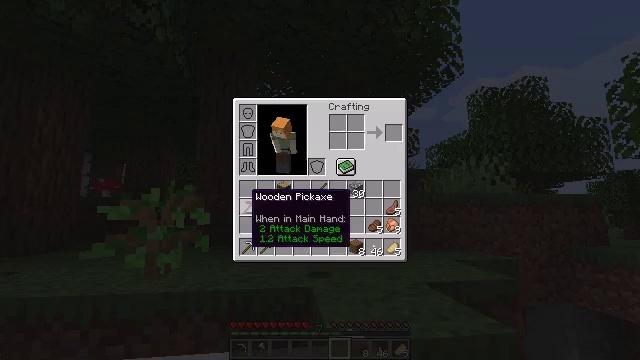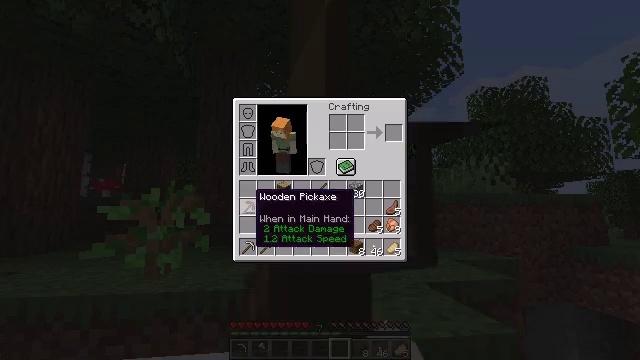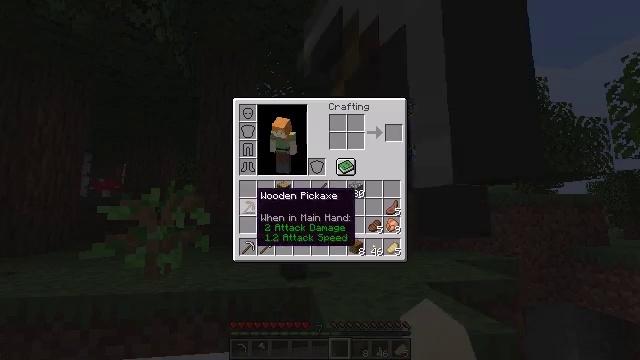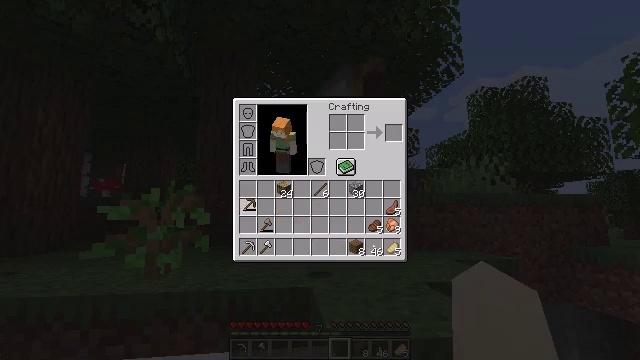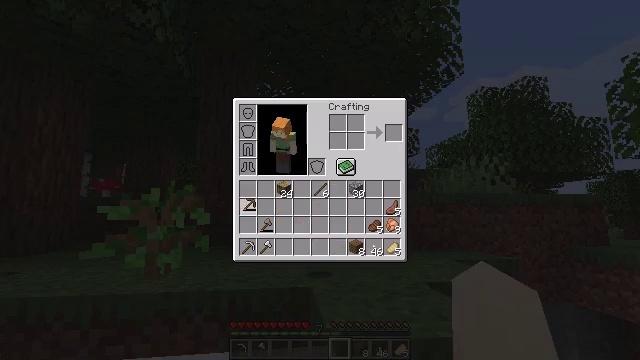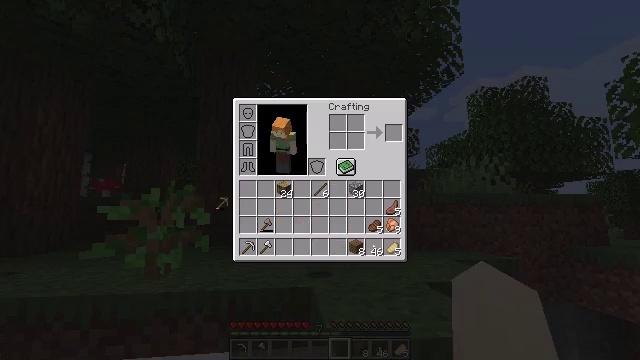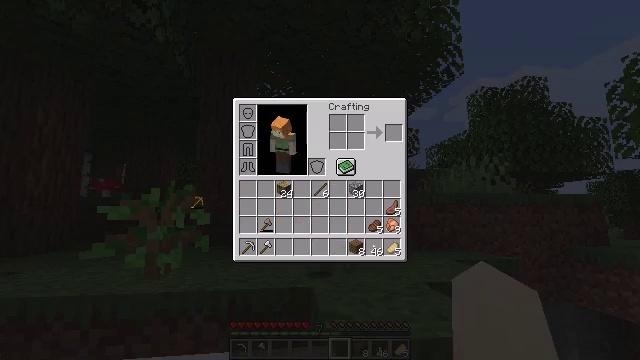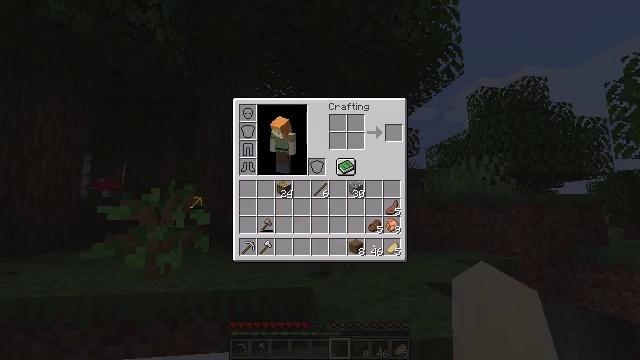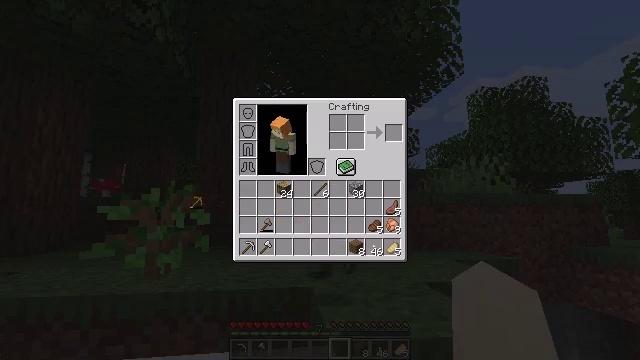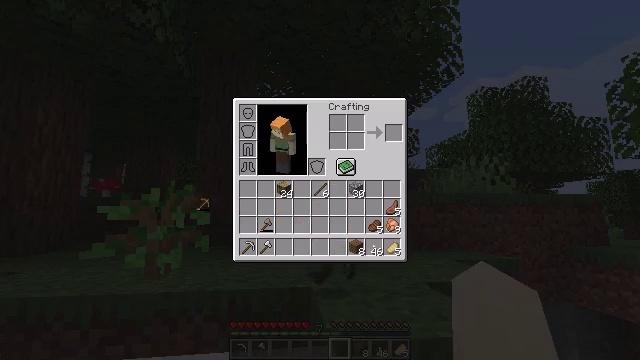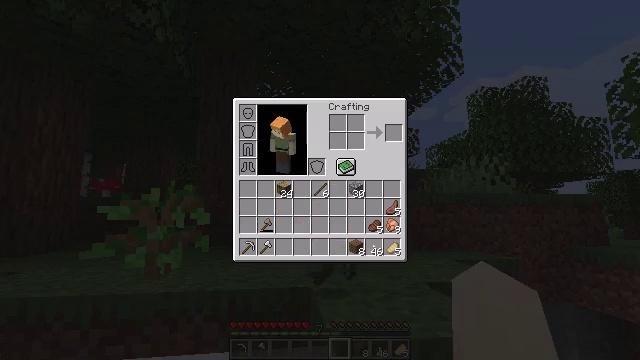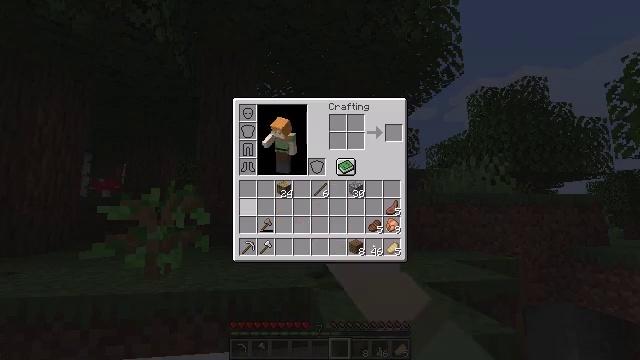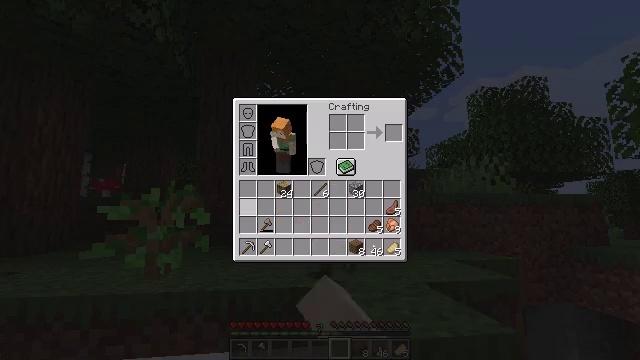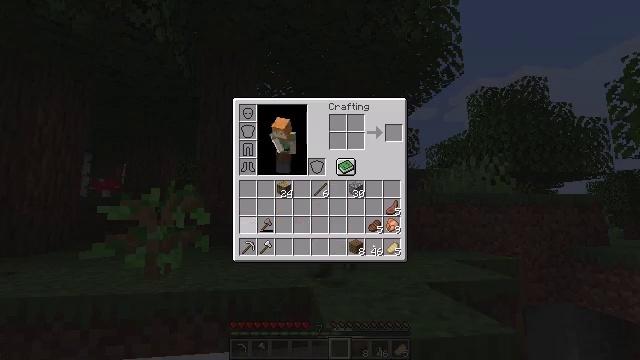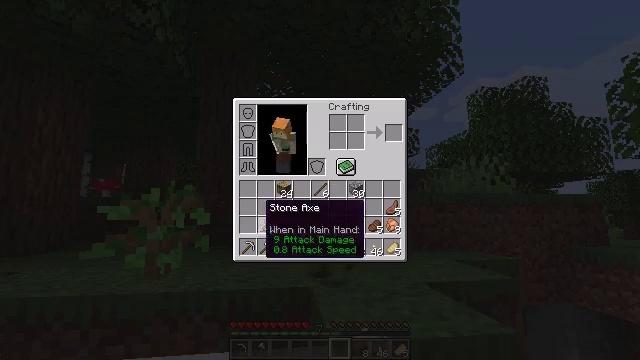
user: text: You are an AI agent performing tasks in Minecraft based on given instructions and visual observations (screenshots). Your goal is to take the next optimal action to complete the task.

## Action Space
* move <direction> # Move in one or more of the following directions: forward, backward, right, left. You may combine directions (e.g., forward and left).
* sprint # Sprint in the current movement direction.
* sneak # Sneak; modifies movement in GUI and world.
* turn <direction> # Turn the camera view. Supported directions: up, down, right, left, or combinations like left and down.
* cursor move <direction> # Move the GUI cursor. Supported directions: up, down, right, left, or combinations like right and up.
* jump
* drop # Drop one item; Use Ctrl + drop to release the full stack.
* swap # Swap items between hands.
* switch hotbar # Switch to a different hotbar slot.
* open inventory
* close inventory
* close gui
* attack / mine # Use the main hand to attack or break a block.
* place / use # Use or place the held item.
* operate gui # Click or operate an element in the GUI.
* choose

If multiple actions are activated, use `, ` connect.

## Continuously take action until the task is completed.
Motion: motion action
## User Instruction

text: Drop a wooden pickaxe.
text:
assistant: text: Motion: open gui
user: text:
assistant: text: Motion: no_op
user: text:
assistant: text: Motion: operate gui
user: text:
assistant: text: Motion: operate gui
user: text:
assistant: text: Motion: cursor move left, operate gui
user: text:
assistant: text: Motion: cursor move left
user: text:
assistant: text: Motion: no_op
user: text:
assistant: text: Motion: operate gui
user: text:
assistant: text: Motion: cursor move right, operate gui
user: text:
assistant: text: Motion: cursor move right and down
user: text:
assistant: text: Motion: cursor move right
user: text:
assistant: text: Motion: cursor move right
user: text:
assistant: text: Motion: no_op
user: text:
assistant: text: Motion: no_op
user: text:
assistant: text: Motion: no_op